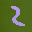
Label: 2